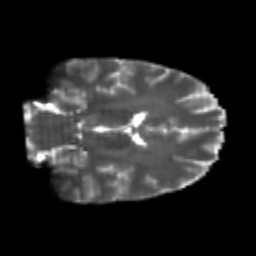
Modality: T2w
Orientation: coronal
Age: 21
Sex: female
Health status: healthy
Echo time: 0.074 s